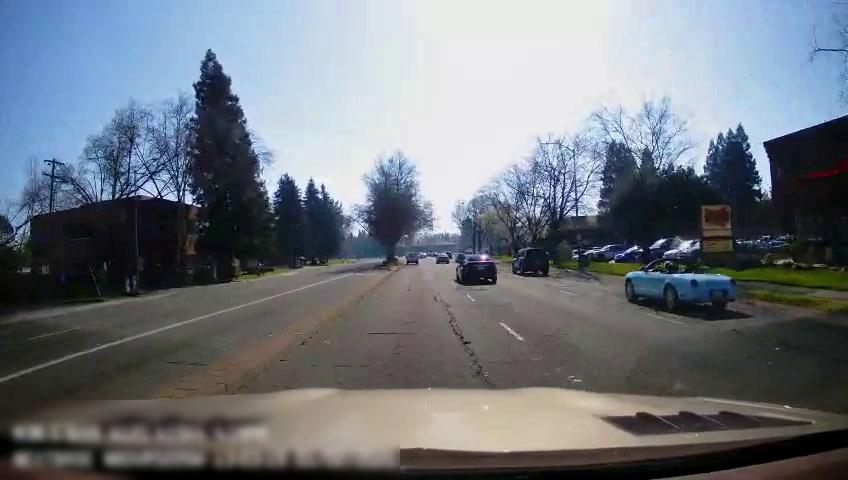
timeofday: Day
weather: Sunny
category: Drivable Space
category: Drivable Space
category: Vehicles | Car
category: Vehicles | Car
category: Vehicles | Car
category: Vehicles | Car
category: Vehicles | Truck
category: Lanes | Opposite Lane
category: Lanes | Current Lane
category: Lanes | Current Lane